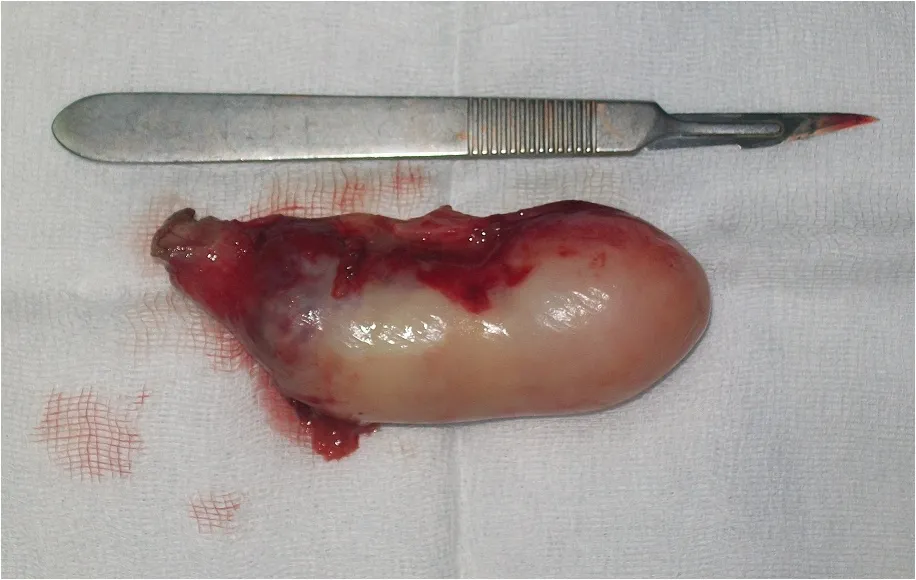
specimen of appendicectomy showing an enlarged appendice.
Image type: medical_photograph (other_medical_photograph)